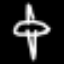
Label: airplane